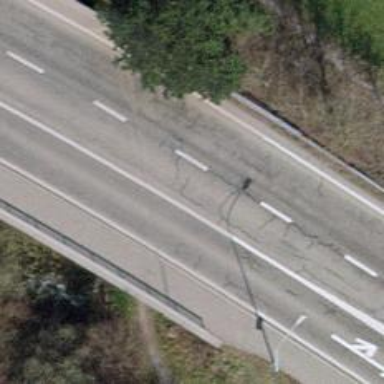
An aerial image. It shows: Secondary road with asphalt surface.